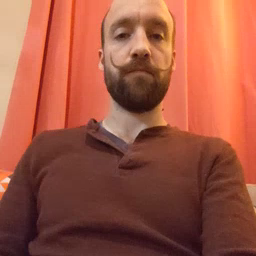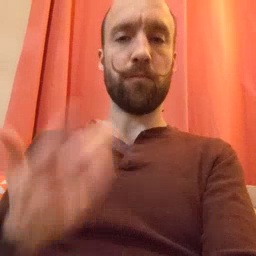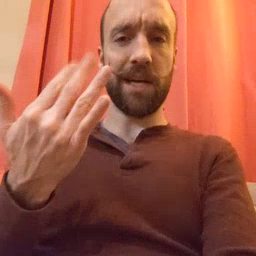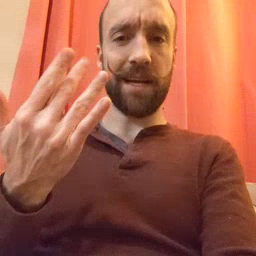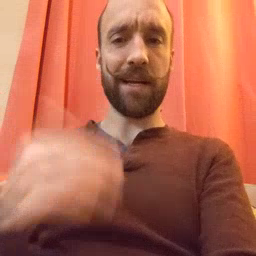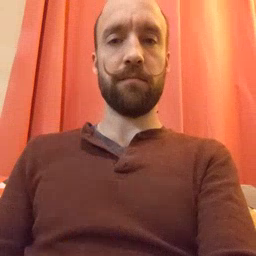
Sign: wait